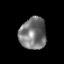
Tissue: prostate
Cell type: T cells
Senescence score: 0.3241
Nuclear area (px): 836
Mean DAPI intensity: 117.768